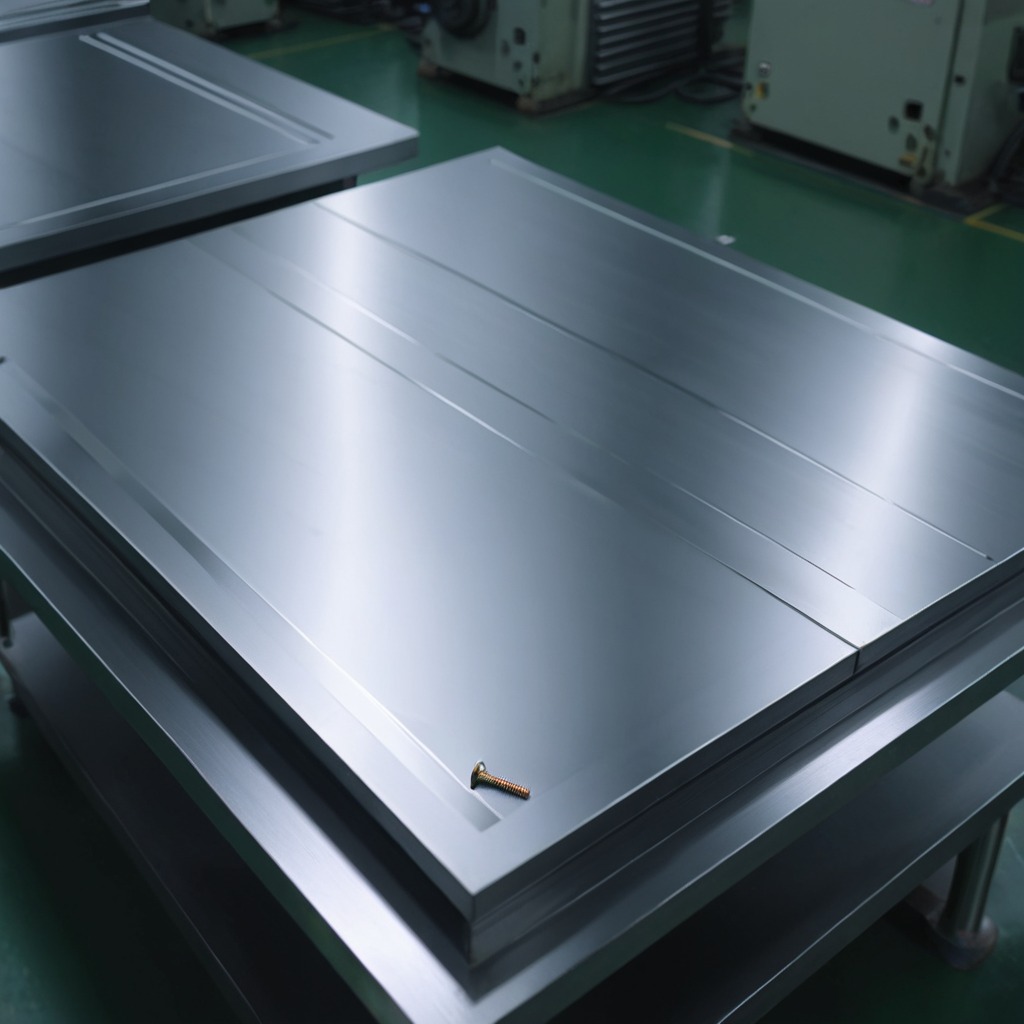
A metal screw is lying on a metal table in a machine shop under fluorescent lights.